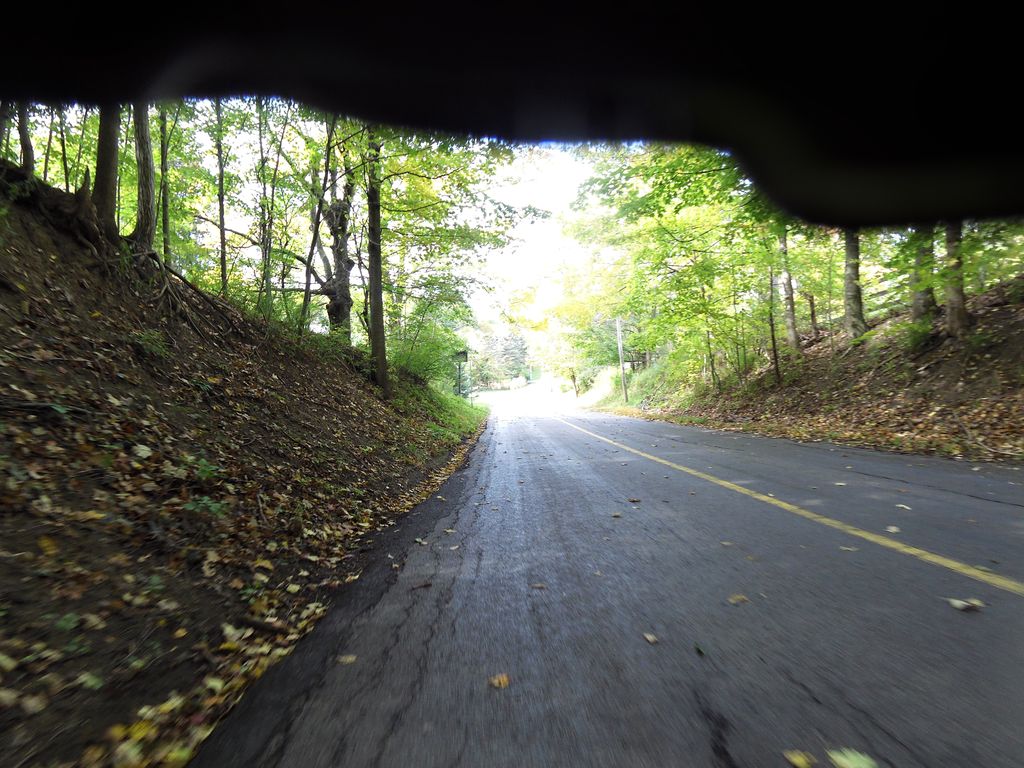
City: hamilton